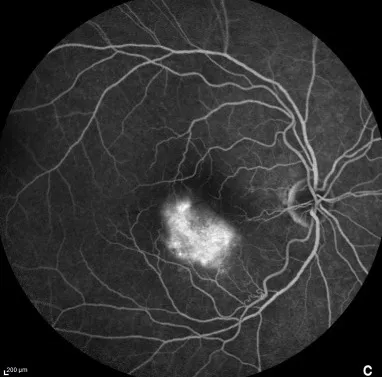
Late phase Late phase images show diffuse hyperfluorescence in the right eye.
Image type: ophthalmic_imaging (ophthalmic_angiography)